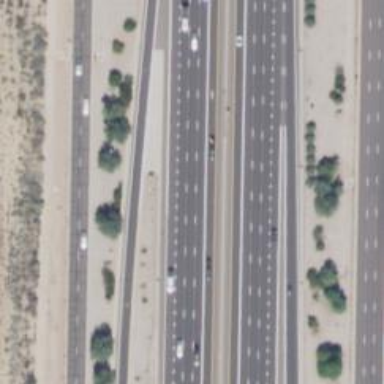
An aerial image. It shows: Asphalt motorway link.